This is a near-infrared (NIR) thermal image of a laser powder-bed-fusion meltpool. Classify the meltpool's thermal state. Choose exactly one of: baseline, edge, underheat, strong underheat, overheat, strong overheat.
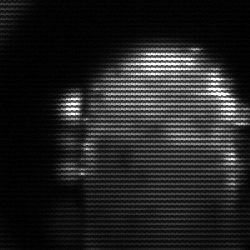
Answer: baseline